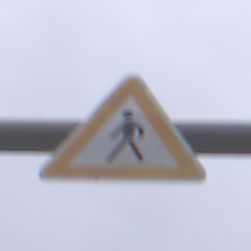
Verkehrszeichen: FussgaengerRechts
Umgebung: Outdoor, Urban
Tageszeit: Midday
Wetter: Overcast
Licht: Natural
Jahreszeit: NotSpecified
Kontrast: LowContrast